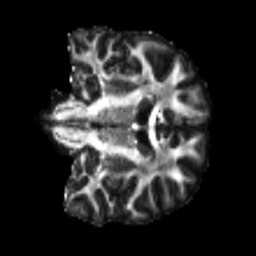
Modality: FA
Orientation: coronal
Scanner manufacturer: siemens
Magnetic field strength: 3 T
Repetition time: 4 s
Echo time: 0.0594 s